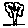
Label: tree